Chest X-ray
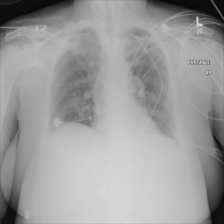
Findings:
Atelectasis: negative
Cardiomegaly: negative
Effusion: negative
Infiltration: negative
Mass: negative
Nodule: negative
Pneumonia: negative
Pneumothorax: negative
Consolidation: negative
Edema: negative
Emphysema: negative
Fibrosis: negative
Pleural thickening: negative
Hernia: negative